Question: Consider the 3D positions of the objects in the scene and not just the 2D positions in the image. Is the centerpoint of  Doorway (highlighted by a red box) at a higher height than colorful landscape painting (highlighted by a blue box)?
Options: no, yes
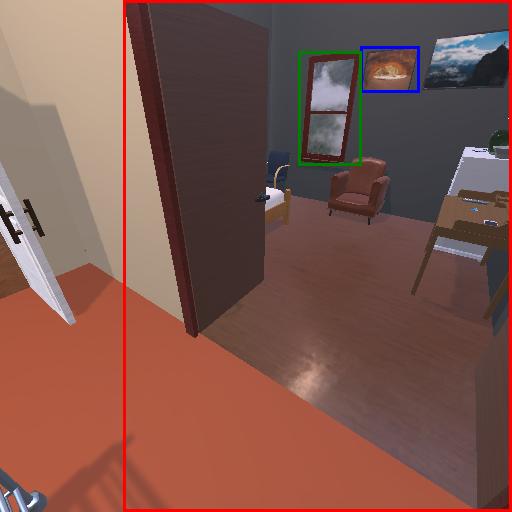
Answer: no